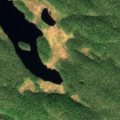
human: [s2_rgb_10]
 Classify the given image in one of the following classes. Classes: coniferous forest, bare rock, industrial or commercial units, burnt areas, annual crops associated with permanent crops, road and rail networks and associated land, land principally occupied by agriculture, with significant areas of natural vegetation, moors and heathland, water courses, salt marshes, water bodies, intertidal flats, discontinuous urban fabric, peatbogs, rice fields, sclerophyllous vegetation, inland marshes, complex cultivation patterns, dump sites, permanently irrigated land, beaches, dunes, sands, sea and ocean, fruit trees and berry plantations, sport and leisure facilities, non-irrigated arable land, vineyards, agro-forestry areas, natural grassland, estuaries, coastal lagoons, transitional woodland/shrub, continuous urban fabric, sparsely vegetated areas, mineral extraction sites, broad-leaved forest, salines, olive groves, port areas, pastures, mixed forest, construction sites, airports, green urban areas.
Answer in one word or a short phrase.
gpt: coniferous forest, water bodies